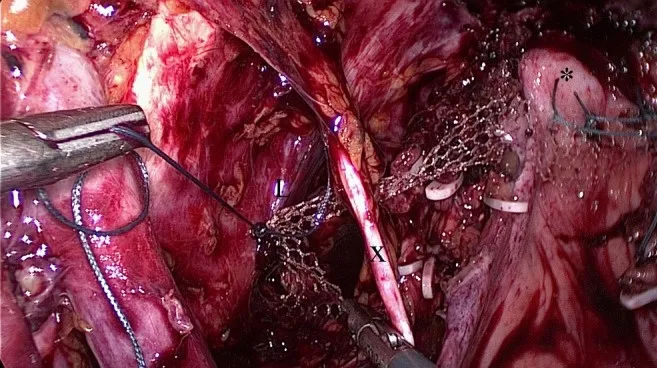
Placement of the BSC mesh onto the left sacrospinal ligament (L). The mesh is already fixed onto the vaginal vault (*). The mesh is placed under the obturator nerve (X). BSC mesh, bilateral-sacrospinous-colposuspension mesh.
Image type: medical_photograph (other_medical_photograph)